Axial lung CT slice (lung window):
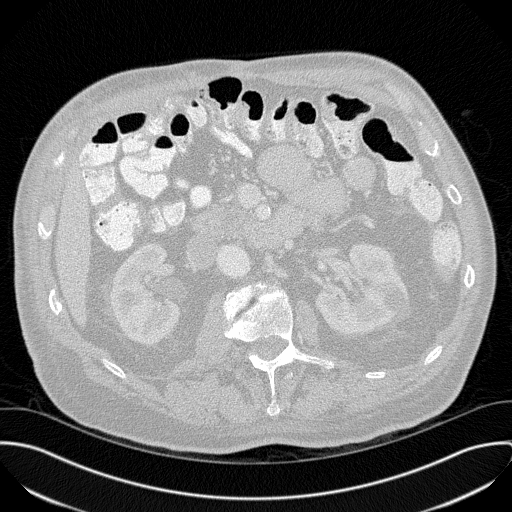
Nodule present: no